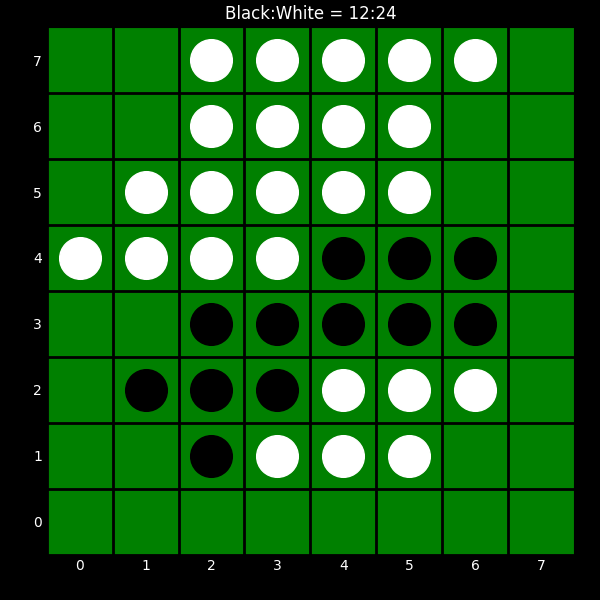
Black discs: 12
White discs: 24